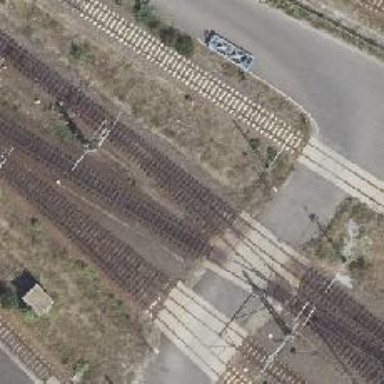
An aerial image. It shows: Rail yard with electrified contact lines for railway operations.